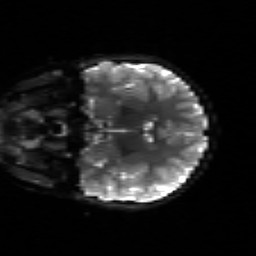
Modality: sbref
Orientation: coronal
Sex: male
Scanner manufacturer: siemens
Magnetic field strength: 3 T
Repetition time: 5 s
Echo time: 0.071 s